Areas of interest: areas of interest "Revere Goodness Mansion"
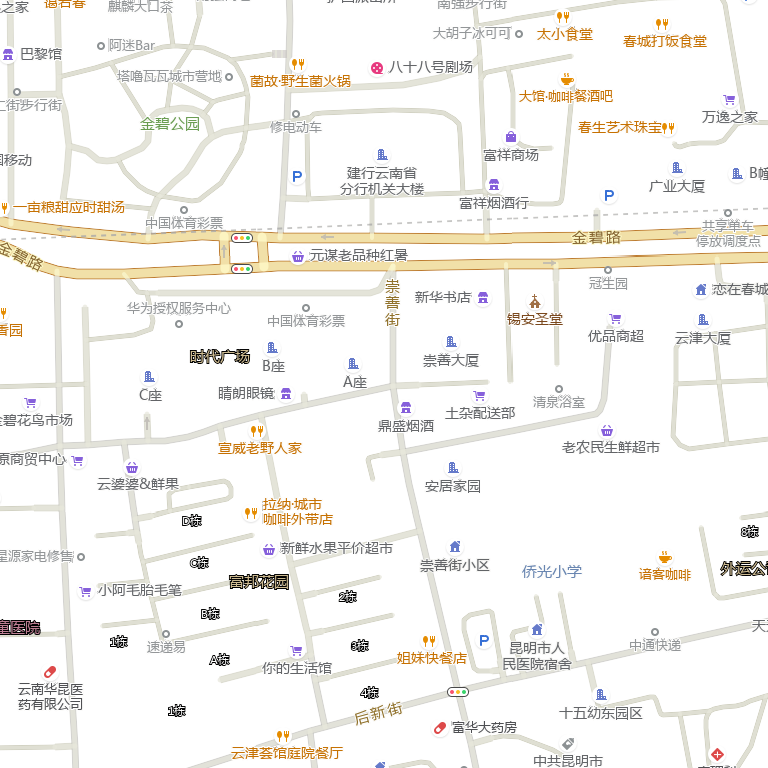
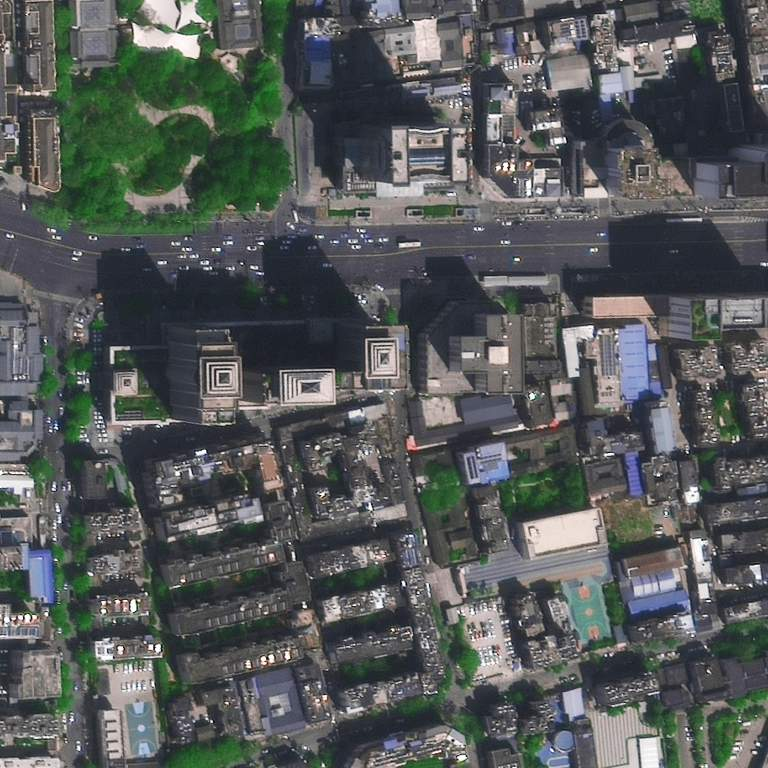